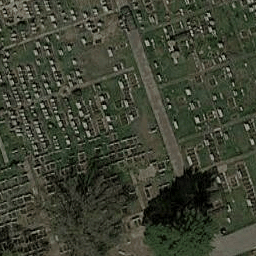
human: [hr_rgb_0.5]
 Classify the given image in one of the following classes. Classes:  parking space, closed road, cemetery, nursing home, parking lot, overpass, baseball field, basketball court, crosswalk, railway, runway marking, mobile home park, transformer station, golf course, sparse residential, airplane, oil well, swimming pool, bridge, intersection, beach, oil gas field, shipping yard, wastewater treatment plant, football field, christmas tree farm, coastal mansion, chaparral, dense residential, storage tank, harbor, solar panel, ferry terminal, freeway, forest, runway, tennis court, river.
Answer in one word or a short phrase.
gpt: cemetery